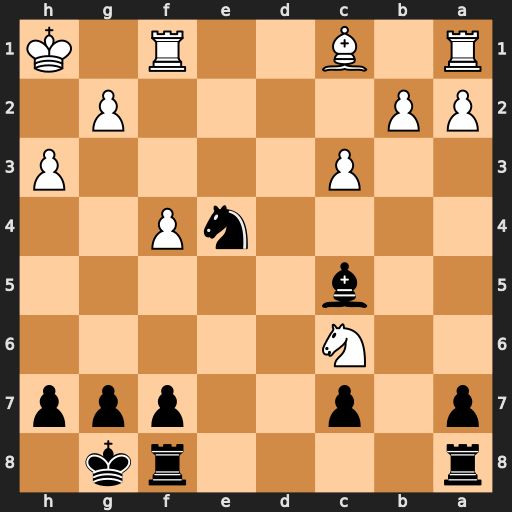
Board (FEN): r4rk1/p1p2ppp/2N5/2b5/4nP2/2P4P/PP4P1/R1B2R1K
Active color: b
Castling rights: -
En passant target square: -
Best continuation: Ng3+ Kh2 Nxf1+